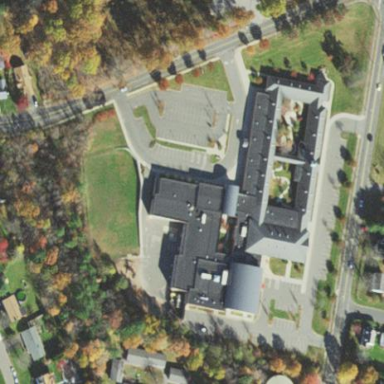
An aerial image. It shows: School.